Question: I just came across a neat CSS trick. Check out the fiddle...
'''
.tooltiptail {
display: block;
border-color: #ffffff #a0c7ff #ffffff #ffffff;
border-style: solid;
border-width: 20px;
width: 0px;
height: 0px;
}
.anothertail {
background-image: url(http://static.jqueryfordesigners.com/demo/images/coda/bubble-tail2.png);
display: block;
height: 29px;
width: 30px;
}
'''
'''
<div>Cool Trick:
<br />
<div class="tooltiptail"></div>
</div>
<br />
<div>How do I get this effect with only CSS?
<br />
<div class="anothertail"></div>
</div>
'''
This creates a little arrow/triangle-like effect, a "tooltip tail". This blows my mind!
Further, is there a way to extend this CSS trick to create an effect as follows:

This is an interesting problem. Can this be done using only CSS, ignoring the shadow for now?
---
## UPDATE 1
I figured out a solution to my initial question. Here's the fiddle...
<URL>
HTML
'''
<div style="position: relative;">Cool Trick:<br />
<div class="tooltiptail"></div>
<div class="tooltiptail2"></div>
</div>
'''
CSS
'''
.tooltiptail {
display: block;
border-color: #ffffff #a0c7ff #ffffff #ffffff;
border-style: solid;
border-width: 20px;
width: 0px;
height: 0px;
}
.tooltiptail2 {
display: block;
border-color: transparent #ffffff transparent transparent;
border-style: solid;
border-width: 18px;
width: 0px;
height: 0px;
position: relative;
left: 4px;
top: -38px;
}
'''
Now, how do I exactly mimic the little picture above using pure CSS, including the shadow and having it cross-browser compatible?
---
## UPDATE 2
Here's my solution after a combination of the answers below. I haven't tested it across multiple browsers, but it looks great in Chrome.
<URL>
HTML
'''
<div id="toolTip">
<p>i can haz css tooltip</p>
<div id="tailShadow"></div>
<div id="tail1"></div>
<div id="tail2"></div>
</div>
'''
CSS
'''
#toolTip {
background-color: #ffffff;
border: 1px solid #73a7f0;
width: 200px;
height: 100px;
margin-left: 32px;
position:relative;
border-radius: 4px;
-moz-border-radius: 4px;
-webkit-border-radius: 4px;
box-shadow: 0px 0px 8px -1px black;
-moz-box-shadow: 0px 0px 8px -1px black;
-webkit-box-shadow: 0px 0px 8px -1px black;
}
#toolTip p {
padding:10px;
}
#tailShadow {
background-color: transparent;
width: 4px;
height: 4px;
position: absolute;
top: 16px;
left: -8px;
z-index: -10;
box-shadow: 0px 0px 8px 1px black;
-moz-box-shadow: 0px 0px 8px 1px black;
-webkit-box-shadow: 0px 0px 8px 1px black;
}
#tail1 {
width: 0px;
height: 0px;
border: 10px solid;
border-color: transparent #73a7f0 transparent transparent;
position:absolute;
top: 8px;
left: -20px;
}
#tail2 {
width: 0px;
height: 0px;
border: 10px solid;
border-color: transparent #ffffff transparent transparent;
position:absolute;
left: -18px;
top: 8px;
}
'''
---
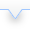
Answer: Here's an example with a box-shadow, all latest version browsers should support this
<URL>
HTML:
'''
<div id="toolTip">
<p>i can haz css tooltip</p>
<div id="tailShadow"></div>
<div id="tail1"></div>
<div id="tail2"></div>
</div>
'''
CSS:
'''
body {font-family:Helvetica,Arial,sans-serif;}
#toolTip {
position:relative;
}
#toolTip p {
padding:10px;
background-color:#f9f9f9;
border:solid 1px #a0c7ff;
-moz-border-radius:5px;-ie-border-radius:5px;-webkit-border-radius:5px;-o-border-radius:5px;border-radius:5px;
}
#tailShadow {
position:absolute;
bottom:-8px;
left:28px;
width:0;height:0;
border:solid 2px #fff;
box-shadow:0 0 10px 1px #555;
}
#tail1 {
position:absolute;
bottom:-20px;
left:20px;
width:0;height:0;
border-color:#a0c7ff transparent transparent transparent;
border-width:10px;
border-style:solid;
}
#tail2 {
position:absolute;
bottom:-18px;
left:20px;
width:0;height:0;
border-color:#f9f9f9 transparent transparent transparent;
border-width:10px;
border-style:solid;
}
'''
'''
body {
font-family: Helvetica, Arial, sans-serif;
}
#toolTip {
position: relative;
}
#toolTip p {
padding: 10px;
background-color: #f9f9f9;
border: solid 1px #a0c7ff;
-moz-border-radius: 5px;
-ie-border-radius: 5px;
-webkit-border-radius: 5px;
-o-border-radius: 5px;
border-radius: 5px;
}
#tailShadow {
position: absolute;
bottom: -8px;
left: 28px;
width: 0;
height: 0;
border: solid 2px #fff;
box-shadow: 0 0 10px 1px #555;
}
#tail1 {
position: absolute;
bottom: -20px;
left: 20px;
width: 0;
height: 0;
border-color: #a0c7ff transparent transparent transparent;
border-width: 10px;
border-style: solid;
}
#tail2 {
position: absolute;
bottom: -18px;
left: 20px;
width: 0;
height: 0;
border-color: #f9f9f9 transparent transparent transparent;
border-width: 10px;
border-style: solid;
}
'''
'''
<div id="toolTip">
<p>i can haz css tooltip</p>
<div id="tailShadow"></div>
<div id="tail1"></div>
<div id="tail2"></div>
</div>
'''